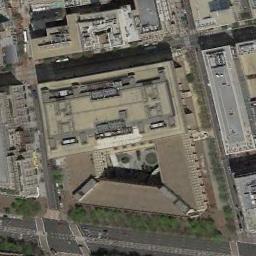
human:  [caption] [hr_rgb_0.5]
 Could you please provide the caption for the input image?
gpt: The commercial area is near many roads .

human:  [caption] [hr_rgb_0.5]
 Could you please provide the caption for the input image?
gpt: A commercial area with some buildings is surrounded by some roads .

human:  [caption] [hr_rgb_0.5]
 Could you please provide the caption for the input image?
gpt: In a business district there are several tall buildings of different shapes and several roads and many trees .

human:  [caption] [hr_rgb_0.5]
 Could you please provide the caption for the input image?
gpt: There are tall buildings on the right side of the road .

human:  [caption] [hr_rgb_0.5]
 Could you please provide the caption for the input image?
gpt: There are some buildings by the roadside on a commercial area .